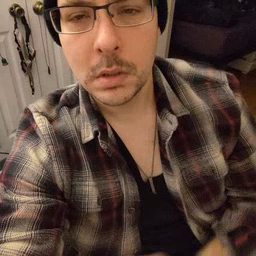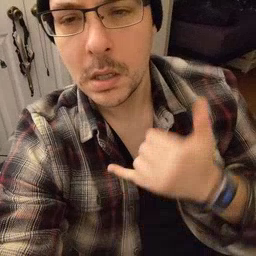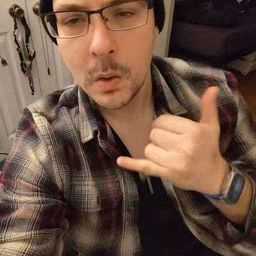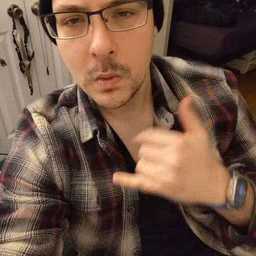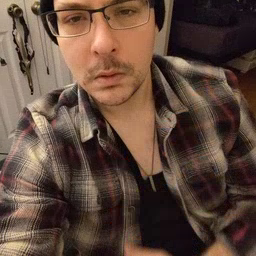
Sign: yellow